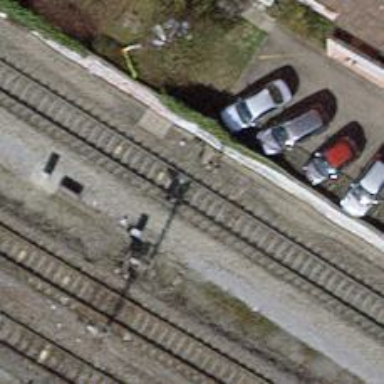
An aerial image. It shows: Railway signal.